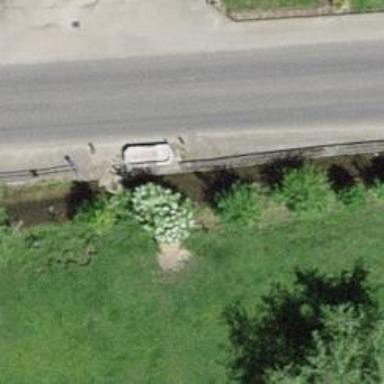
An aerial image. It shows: Beautiful fountain.